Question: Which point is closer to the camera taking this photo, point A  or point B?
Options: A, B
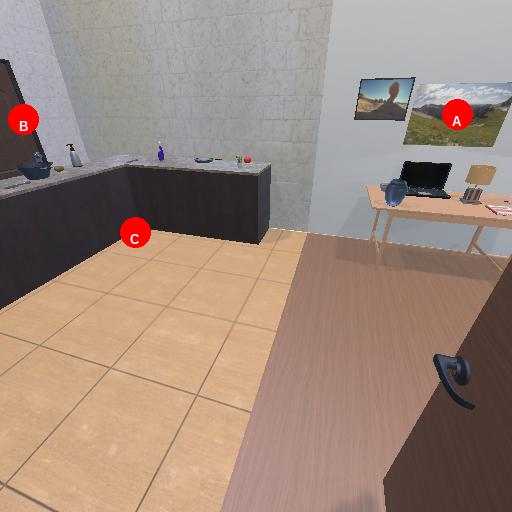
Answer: A